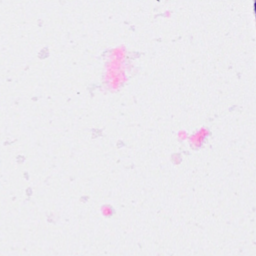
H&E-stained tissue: Breast